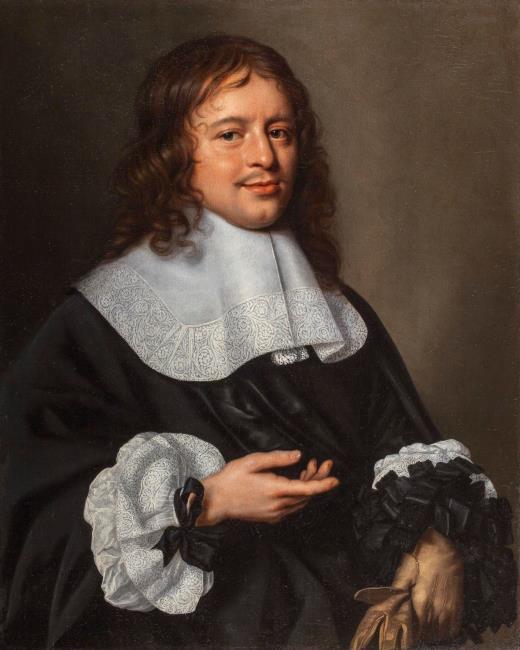
Title: Portrait of an unknown man
Artist: Pieter Nason
Genre: painting
Iconography: Gloves
Keywords: man's portrait, young man, half-length, head to the right, body facing right, facing front, glove/gloves in hand, hand gesture, smiling, long hair (men's hairstyle), moustache, jabot, flat lace collar with tassels, bow (on clothing)